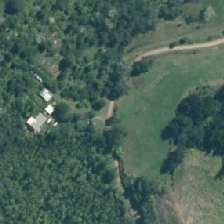
Land cover: high_producing_grassland